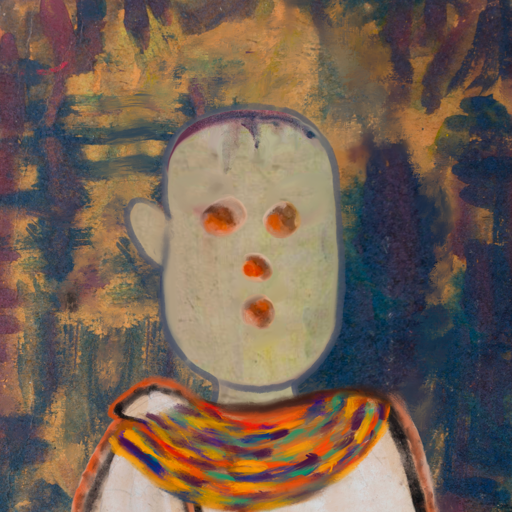
Background: InTheSun, Head And Neck Front: Hill_Girl, Face Front: Rupkatha, Bust: Roy_Bahadur, Hair Front: Blank, Head Accessory: Blank, Second Necklace: An_Impression_2, Necklace: Blank, Baby: Blank